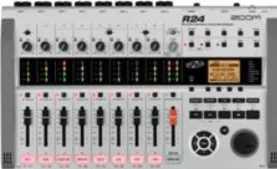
Zoom R24. Digital multitrack recorder.
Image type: radiology (ct)